Question: I currently have an image with no borders. I am displaying these images using QLabel and they have and they a square boundary. I wanted to know if it possible to display these images in a circular boundary. In short is it possible to make the boundary of QLabel circular. I want to achieve something like this

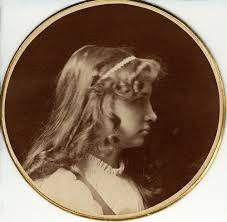
Answer: You can use a mask to modify the shape of your widget:
'''
QPixmap pix( "pathToImage.png" );
QLabel label;
label.setPixamp( pix );
label.setMask( pix.mask() );
'''
Your 'QLabel' will have the same shape than your image.